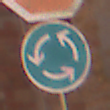
Verkehrszeichen: Kreisverkehr
Zusatzzeichen oben: Stop
Umgebung: Outdoor, Urban
Tageszeit: MorningAfternoon
Wetter: Clear
Licht: Natural
Jahreszeit: NotSpecified
Kontrast: MediumContrast